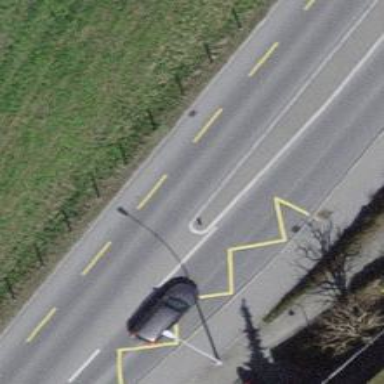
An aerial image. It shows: Bus stop equipped with public transport stop position.